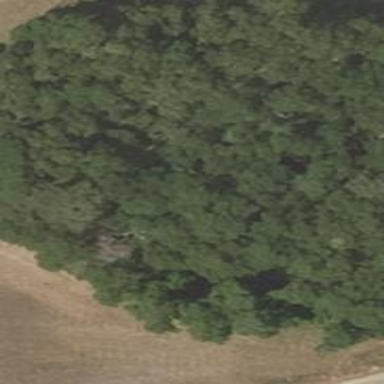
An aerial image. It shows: Woodland consisting of broadleaved trees.